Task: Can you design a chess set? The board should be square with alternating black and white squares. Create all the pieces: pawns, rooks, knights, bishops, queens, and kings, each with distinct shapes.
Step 885:
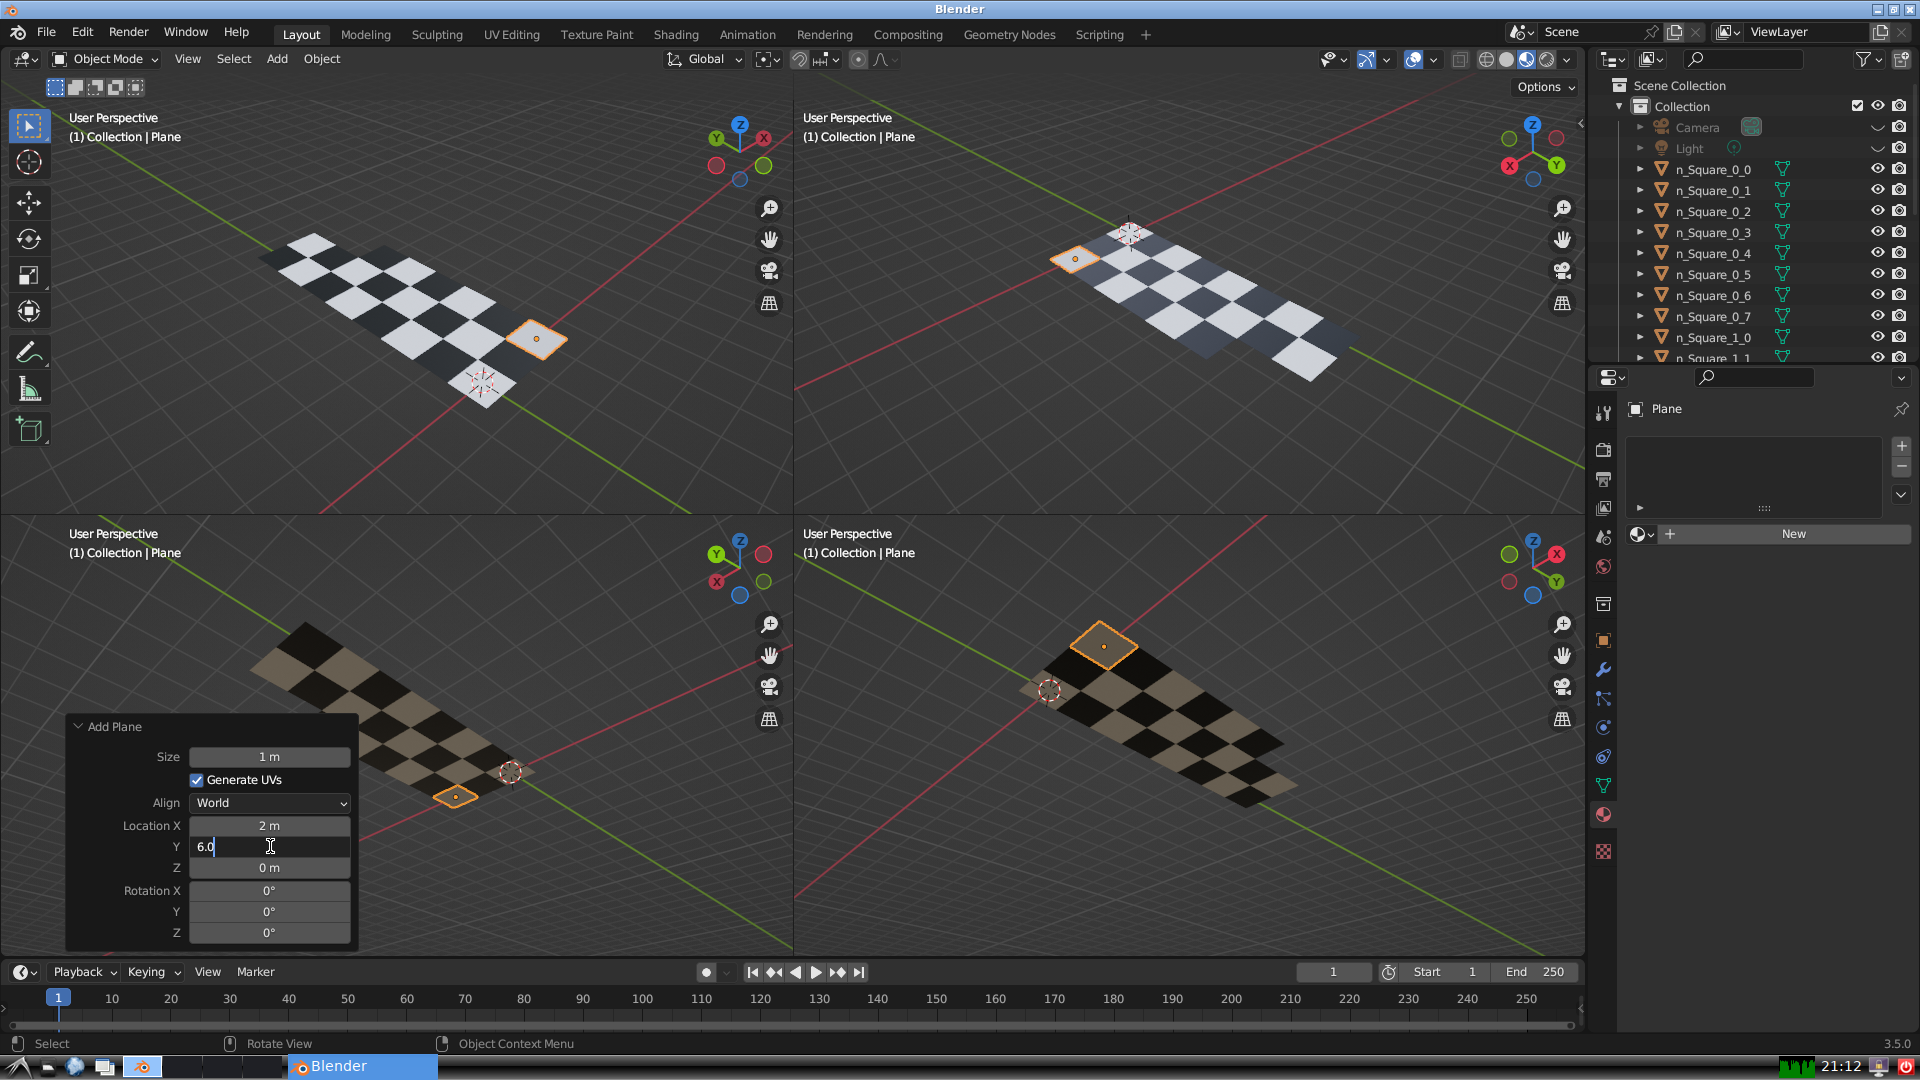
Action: {"key_press": ['Return']}